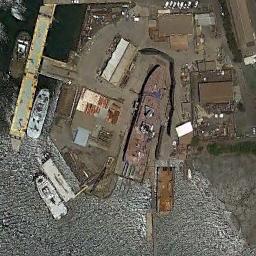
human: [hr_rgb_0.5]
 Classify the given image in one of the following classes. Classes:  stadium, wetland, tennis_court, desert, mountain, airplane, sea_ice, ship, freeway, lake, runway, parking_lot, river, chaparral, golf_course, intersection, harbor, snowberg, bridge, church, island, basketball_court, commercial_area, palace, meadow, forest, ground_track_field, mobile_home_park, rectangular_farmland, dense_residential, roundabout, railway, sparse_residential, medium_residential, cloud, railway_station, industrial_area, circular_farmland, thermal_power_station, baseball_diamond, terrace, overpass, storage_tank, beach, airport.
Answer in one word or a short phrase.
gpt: ship